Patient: sex M, age 71
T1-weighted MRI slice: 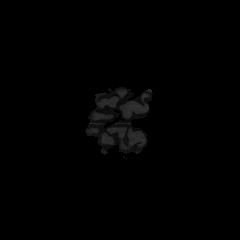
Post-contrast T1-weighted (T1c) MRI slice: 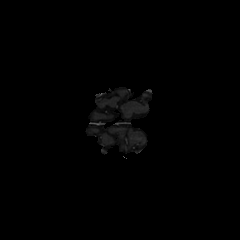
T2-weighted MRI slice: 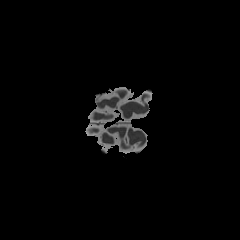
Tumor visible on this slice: no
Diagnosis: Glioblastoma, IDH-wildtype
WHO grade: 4